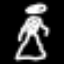
Label: angel